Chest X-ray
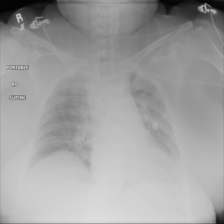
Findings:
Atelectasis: negative
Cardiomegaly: negative
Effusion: negative
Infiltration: negative
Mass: negative
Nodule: negative
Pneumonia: negative
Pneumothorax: negative
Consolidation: negative
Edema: negative
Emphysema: negative
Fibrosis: negative
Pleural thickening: negative
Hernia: negative